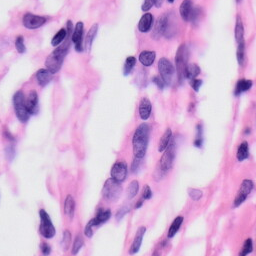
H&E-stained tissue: Skin